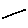
Label: line